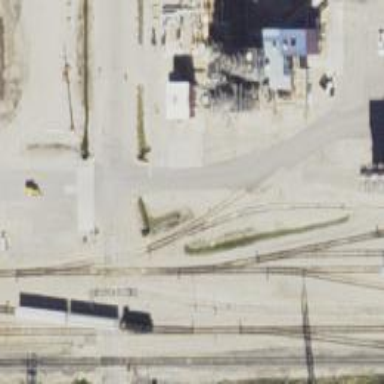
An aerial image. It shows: Rail spur service.